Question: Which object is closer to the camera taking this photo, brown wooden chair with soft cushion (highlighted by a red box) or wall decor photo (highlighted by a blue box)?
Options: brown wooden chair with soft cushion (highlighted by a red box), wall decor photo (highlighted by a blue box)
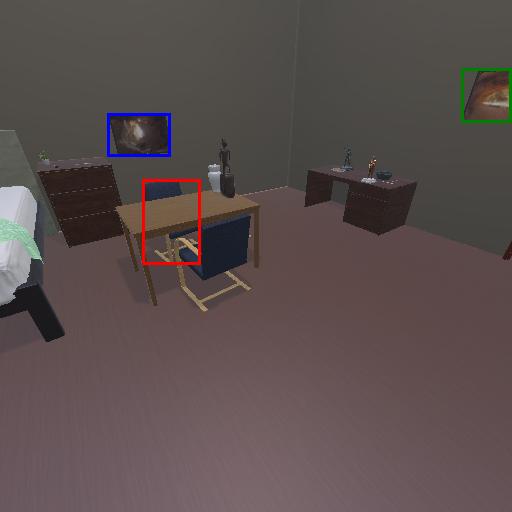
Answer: brown wooden chair with soft cushion (highlighted by a red box)